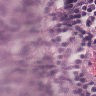
Metastatic tissue present: yes